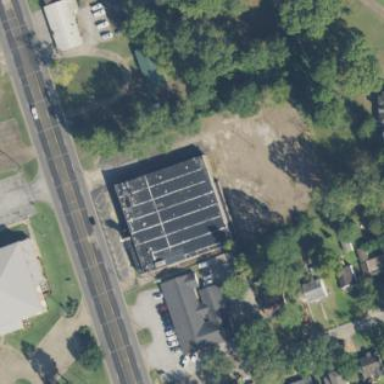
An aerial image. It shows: Building with bowling alley inside.